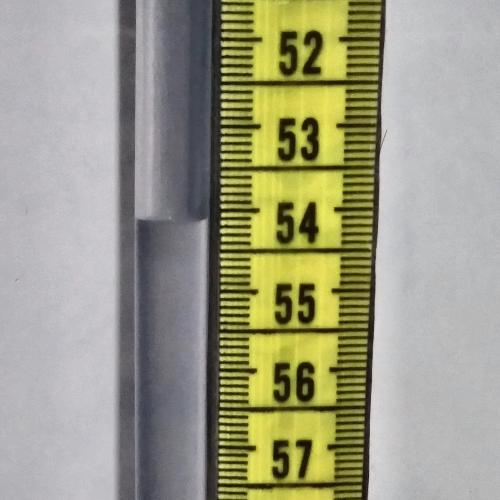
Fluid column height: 54.1 cm